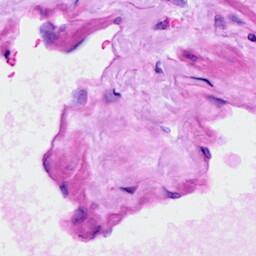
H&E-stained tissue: Ovarian